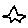
Label: star